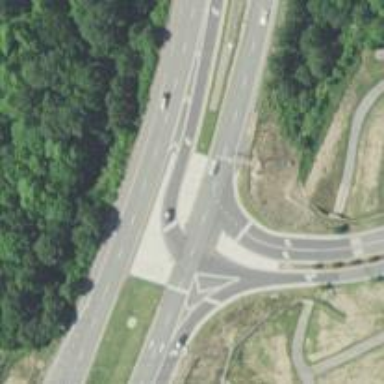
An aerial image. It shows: Trunk link highway with asphalt surface.